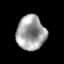
Tissue: prostate
Cell type: T cells
Senescence score: 0.1754
Nuclear area (px): 970
Mean DAPI intensity: 160.721